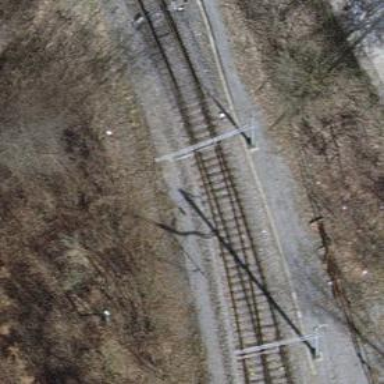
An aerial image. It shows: Single-track electrified railway with contact line.